Question: I have a problem with recognising a signal. Let say the signal is a quasiperiodic signal, the period time has finite limits. The "shape" of the signal must match some criteria, so the actual algorithm using signal processing techniques such as filtering, derivating the the signal, looking for maximum and minimum values. It has a good rate at finding the good signals, but the problem is it also detects wrong shapes too.
So I want to use Aritifical Intelligence - mainly Neural Networks - to overcome this problem. I thought that a multi layer network with some average inputs (the signal can be reduced) and one output whould shows the "matching" from 0..1. However the problem is that I never did such a thing, so I am asking for help, how to achive something like this? How to teach the neural network to get the expected results? (let say I have vectors for inputs which should give 1 as output)
Or this whole idea is a wrong approximation for the problem? I am open to any learning algorithms or idea to learn and use to overcome on this problem.
So here is a figure on the measured signal(s) (values and time is not a concern now) and you can see a lot "wrong" ones, the most detected signals are good as mentioned above.

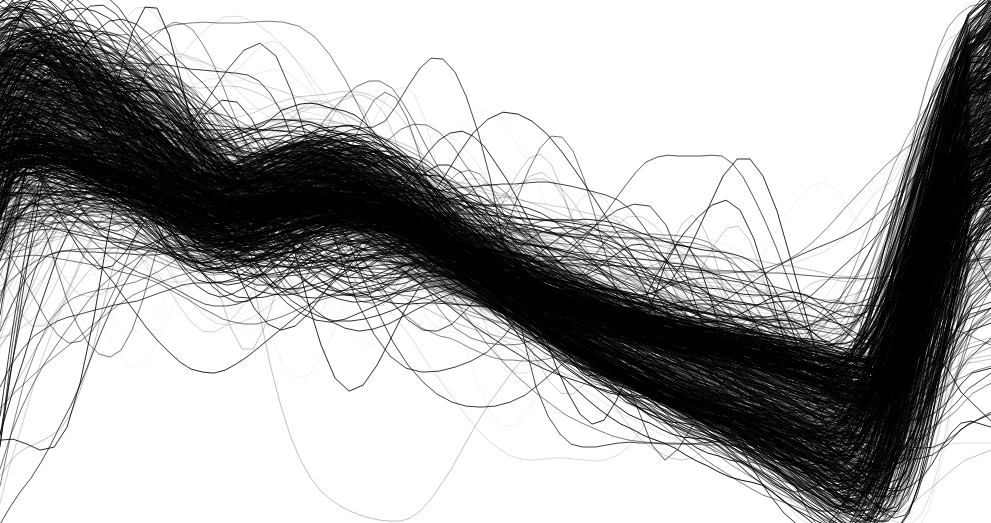
Answer: Your question can be answered in a broad manner. You should consider editing it to prevent it to be closed.
But anyway, <URL>
And I know reading a lot of technical paper for Artificial Intelligence is a daunting task, so good luck!